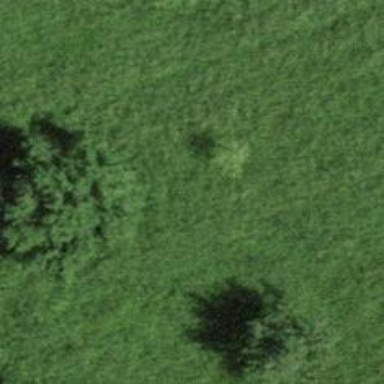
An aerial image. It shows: Broadleaved tree with lush foliage.